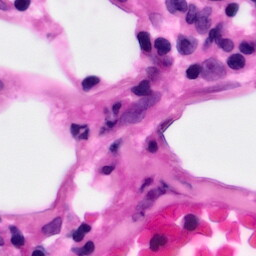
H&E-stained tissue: Pancreatic